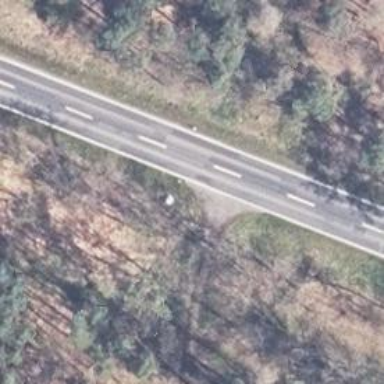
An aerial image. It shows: Secondary road with asphalt surface.